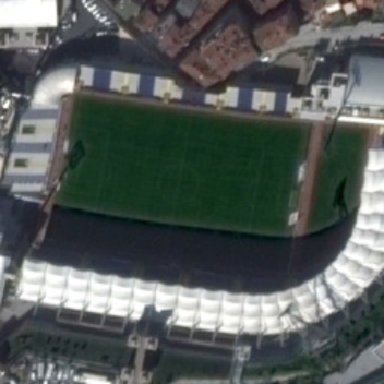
There are many red roof houses around the stadium .